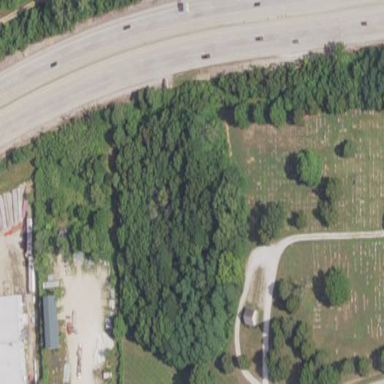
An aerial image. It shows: Cemetery.